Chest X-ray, PA view. Patient: 15 years old, sex M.
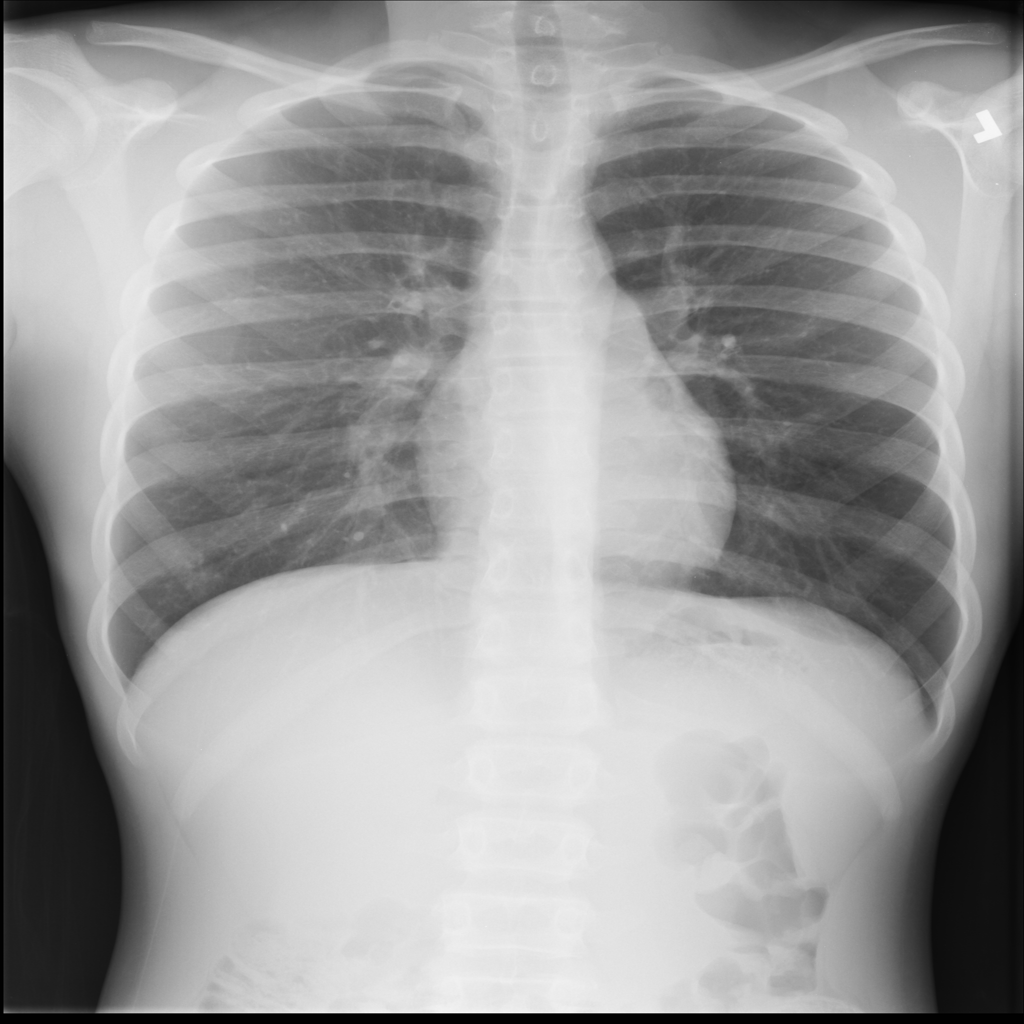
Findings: No Finding